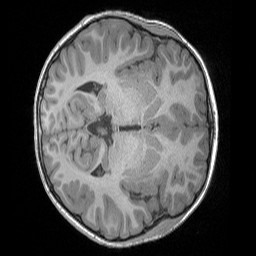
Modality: T1w
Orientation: axial
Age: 7
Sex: male
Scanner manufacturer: siemens
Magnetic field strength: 3 T
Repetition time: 1.65 s
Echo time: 0.00203 s